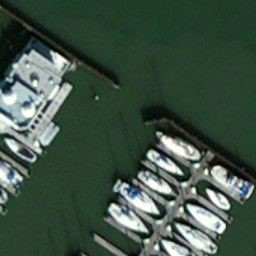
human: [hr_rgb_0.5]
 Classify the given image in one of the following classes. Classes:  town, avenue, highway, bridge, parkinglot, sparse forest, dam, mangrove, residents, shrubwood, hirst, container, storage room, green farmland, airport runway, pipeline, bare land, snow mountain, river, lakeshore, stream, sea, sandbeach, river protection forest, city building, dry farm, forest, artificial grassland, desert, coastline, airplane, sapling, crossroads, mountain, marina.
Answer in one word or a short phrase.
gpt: marina